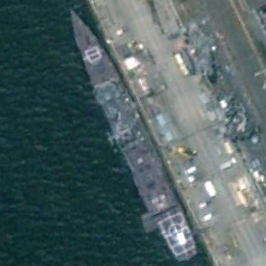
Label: cruiser